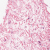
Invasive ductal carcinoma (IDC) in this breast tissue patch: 0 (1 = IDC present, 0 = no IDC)